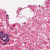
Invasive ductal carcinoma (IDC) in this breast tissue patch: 0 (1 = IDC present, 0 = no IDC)